Question: Given a complex array 'data', I need to construct a band-diagonal matrix in the form of

using matlab or python, where * means the complex conjugate. For now I'm using 'diag(data(k)*ones(1,n-k),k)' to get the k-th diagonal, then put it in a loop that iterates over k and at the same time do conjugate for negative k, and then taking the sum. However, this is inside another loop and profiling shows that this procedure takes a really long time. The matrix is not sparse and is quite big (~2000x2000). Is there another way to achieve this efficiently? It is somewhat related to <URL>, ...]' but a cleaner approach is much appreciated. Also, my case is more symmetric than the linked question, so maybe a better solution is possible.
MWE for my code, which took ~170 sec. to run on my pc:
'''
tn=2000;
ats=randn(1,tn)+1j*randn(1,tn);
cm=0;
for jx=-tn+1:tn-1
if jx>=0
cm=cm+diag(ats(jx+1)*ones(1,tn-abs(jx)),jx);
else
cm=cm+diag(conj(ats(-jx+1))*ones(1,tn-abs(jx)),jx);
end
end
'''
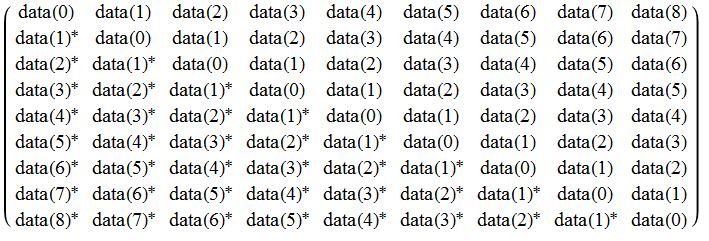
Answer: Using the approach given in the <URL>:
'''
a = [conj(data(end👎2)), data];
n = (numel(a)+1)/2;
A = a(bsxfun(@minus, n+1:n+n, (1:n).'));
'''